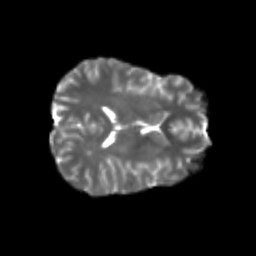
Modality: T2w
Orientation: axial
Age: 26
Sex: female
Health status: healthy
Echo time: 0.074 s